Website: bh-photo
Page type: billing-address
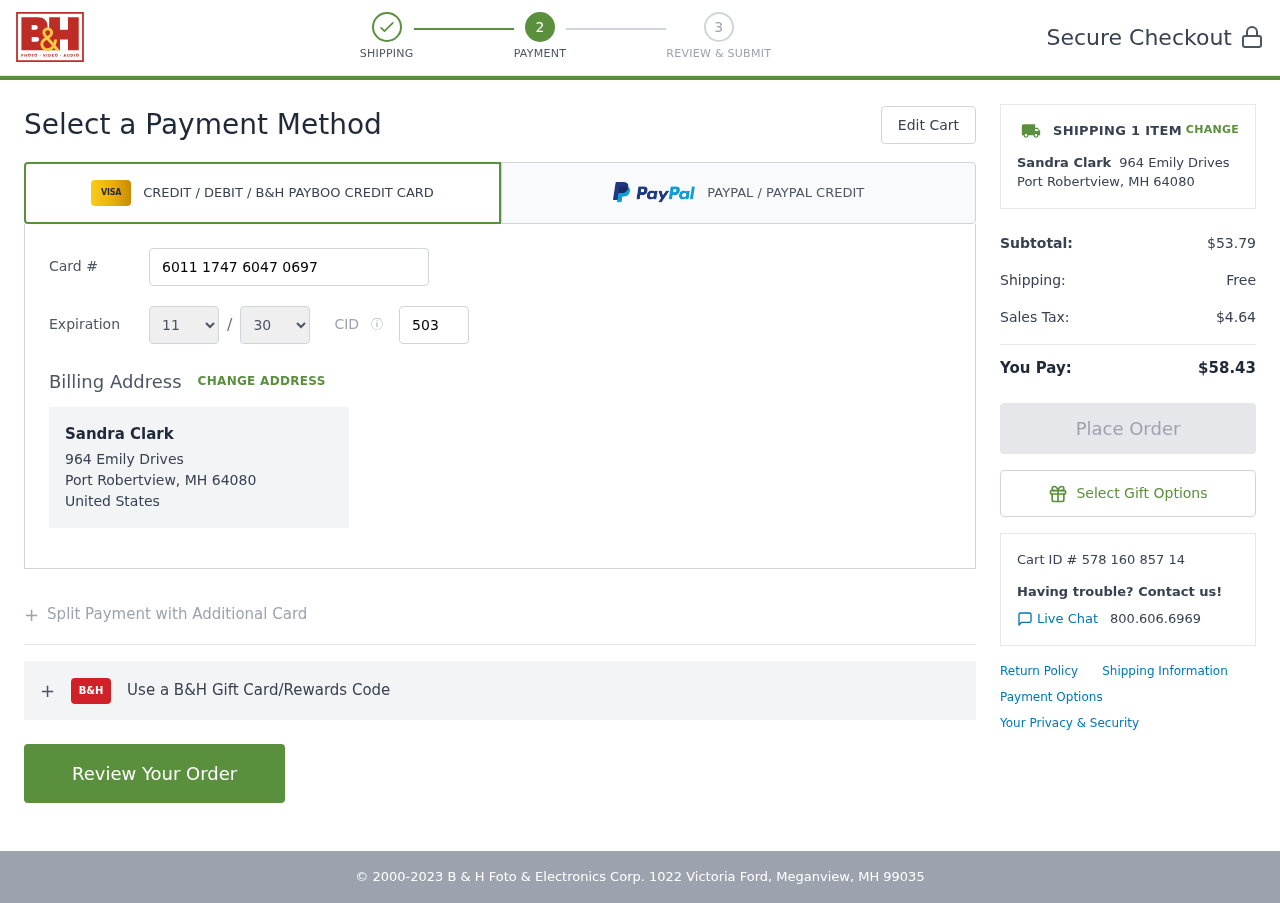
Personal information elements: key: PII_CARD_CVV
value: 503
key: PII_CARD_EXPIRY_MONTH
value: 11
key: PII_CARD_EXPIRY_YEAR
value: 30
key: PII_CARD_NUMBER
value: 6011 1747 6047 0697
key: PII_CITY_STATE_ZIP
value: Port Robertview, MH 64080
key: PII_COUNTRY
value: United States
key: PII_FULLNAME
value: Sandra Clark
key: PII_STREET
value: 964 Emily Drives
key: PII_FULLNAME2
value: Sandra Clark
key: PII_CITY
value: Port Robertview
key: PII_STATE
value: MH
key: PII_STATE_ABBR
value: MH
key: PII_POSTCODE
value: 64080
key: PII_POSTCODE_FULL
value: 64080
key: PII_CITY_STATE
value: Port Robertview, MH
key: PII_POSTCODE_NUMERIC
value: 64080
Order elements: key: ORDER_NUM_ITEMS
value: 1
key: ORDER_SUBTOTAL
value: $53.79
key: ORDER_SHIPPING_COST
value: Free
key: ORDER_TAX
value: $4.64
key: ORDER_TOTAL
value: $58.43
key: ORDER_ID
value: Cart ID # 578 160 857 14